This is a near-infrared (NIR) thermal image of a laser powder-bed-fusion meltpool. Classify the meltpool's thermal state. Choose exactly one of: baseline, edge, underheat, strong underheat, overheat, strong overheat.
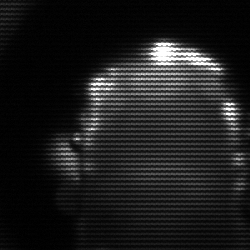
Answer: baseline